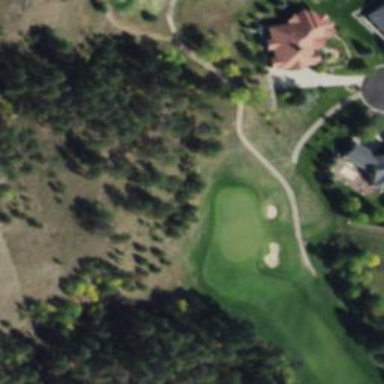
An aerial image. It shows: View of golf hole.